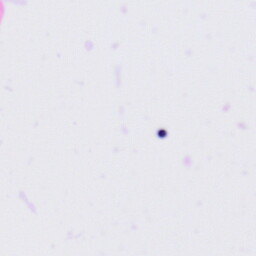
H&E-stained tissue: Tonsil